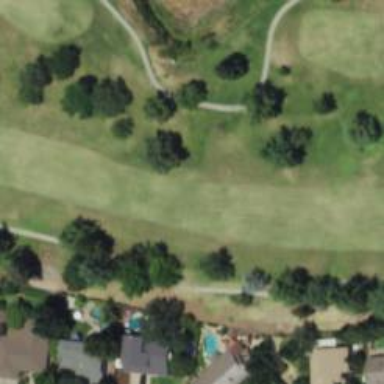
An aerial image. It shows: Golf hole.